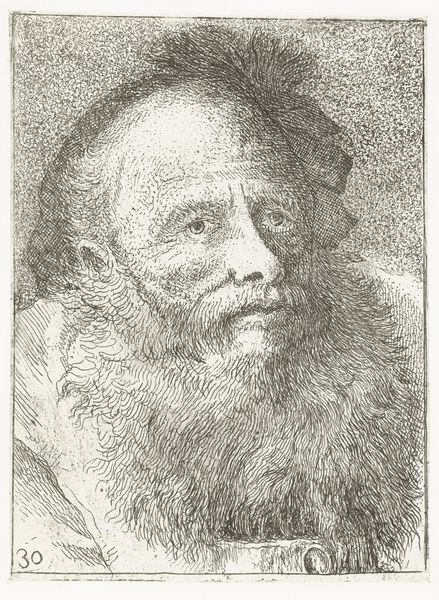
Titel: Man met baard en hoofddeksel met veer
Künstler: Giovanni Domenico Tiepolo
Standort: Amsterdam
Institution: Rijksmuseum
Schlagwörter: hat, white, black, face, gray, grey, hair, manet, nose, old, portrait, print, man, ear, head, eyes, light, drawing, black and white, texture, dots, shadow, brow, coat, elderly, fur, mouth, etching, sketch, beard, old man, pen, person, human, ink, pointillism, bald, detail, ears, engraving, pencil, eye, lines, lips, pen and ink, whiskers, shade, cheek, staring, forehead, durer, button, mustache, serious, contemplative, bushy, rembrandt, number, guy, wise, no color, olfd, shaddow, 30, whispy, thirty, tronie, trony, man with a beard, direct eye contact, graphite pencil, haunting, texture in the head or hat he is waering